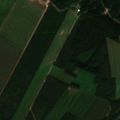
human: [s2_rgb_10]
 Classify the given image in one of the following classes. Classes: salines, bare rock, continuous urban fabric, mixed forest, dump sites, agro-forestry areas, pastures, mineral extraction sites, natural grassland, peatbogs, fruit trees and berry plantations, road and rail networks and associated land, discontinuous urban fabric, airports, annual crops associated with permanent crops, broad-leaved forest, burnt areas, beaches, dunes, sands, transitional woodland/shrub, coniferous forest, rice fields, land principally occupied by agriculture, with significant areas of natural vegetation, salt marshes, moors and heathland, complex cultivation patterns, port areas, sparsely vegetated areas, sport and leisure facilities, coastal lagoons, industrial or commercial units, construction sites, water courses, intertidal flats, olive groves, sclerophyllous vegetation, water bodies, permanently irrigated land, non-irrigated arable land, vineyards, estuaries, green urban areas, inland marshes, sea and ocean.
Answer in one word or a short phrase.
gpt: non-irrigated arable land, coniferous forest, mixed forest